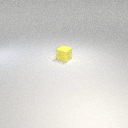
small yellow rubber cube